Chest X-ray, AP view. Patient: 67 years old, sex M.
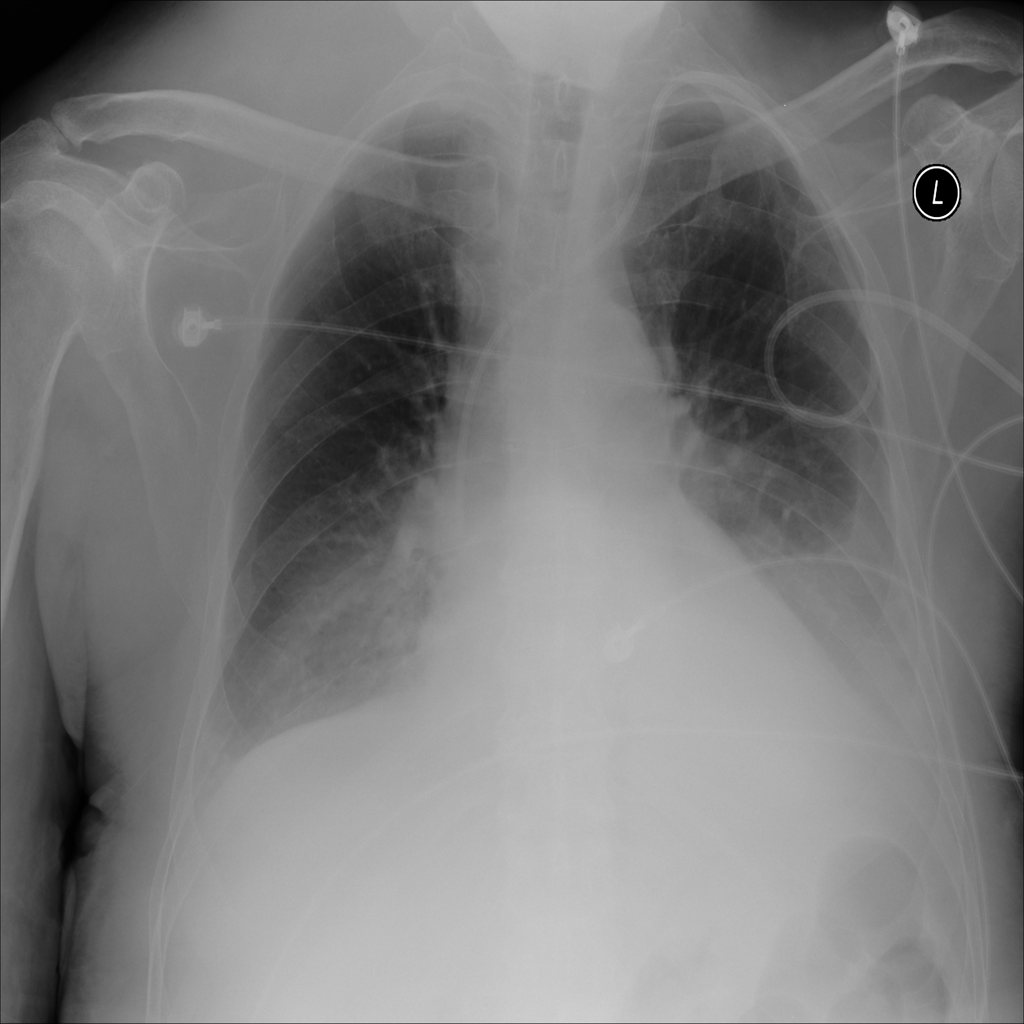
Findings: Infiltration